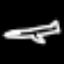
Label: airplane